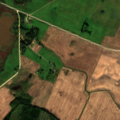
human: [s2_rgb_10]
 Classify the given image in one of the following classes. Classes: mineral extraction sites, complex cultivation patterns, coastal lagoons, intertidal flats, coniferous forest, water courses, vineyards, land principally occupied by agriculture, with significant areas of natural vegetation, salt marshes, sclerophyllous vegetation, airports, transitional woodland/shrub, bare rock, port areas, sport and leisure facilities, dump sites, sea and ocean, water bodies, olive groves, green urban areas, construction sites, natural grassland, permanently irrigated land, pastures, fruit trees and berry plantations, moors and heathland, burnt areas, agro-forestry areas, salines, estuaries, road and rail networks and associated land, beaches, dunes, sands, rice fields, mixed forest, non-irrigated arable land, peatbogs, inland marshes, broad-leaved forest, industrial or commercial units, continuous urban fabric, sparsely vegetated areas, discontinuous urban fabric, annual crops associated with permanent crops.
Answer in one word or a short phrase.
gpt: non-irrigated arable land, complex cultivation patterns, land principally occupied by agriculture, with significant areas of natural vegetation, transitional woodland/shrub